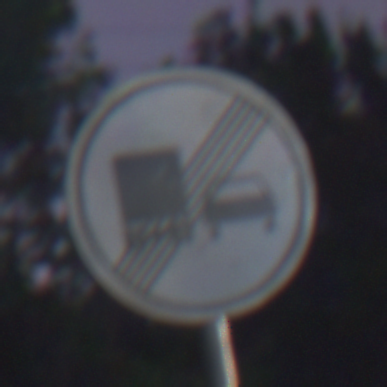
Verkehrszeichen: EndeUeberholverbotKraftfahrzeuge
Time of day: Night
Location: Outdoor (Suburban)
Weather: PartlyCloudy
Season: NotSpecified
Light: Artificial